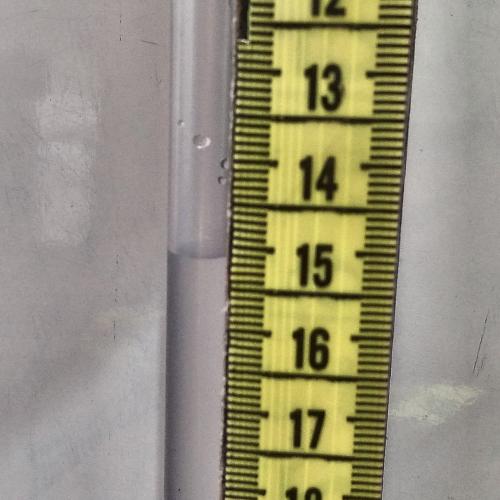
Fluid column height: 15.1 cm